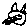
Label: cat